Interaction volume radius: 10 \u00c5
Interaction volume height: 10 \u00c5
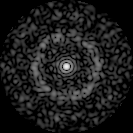
Disorder parameter: 0.7828